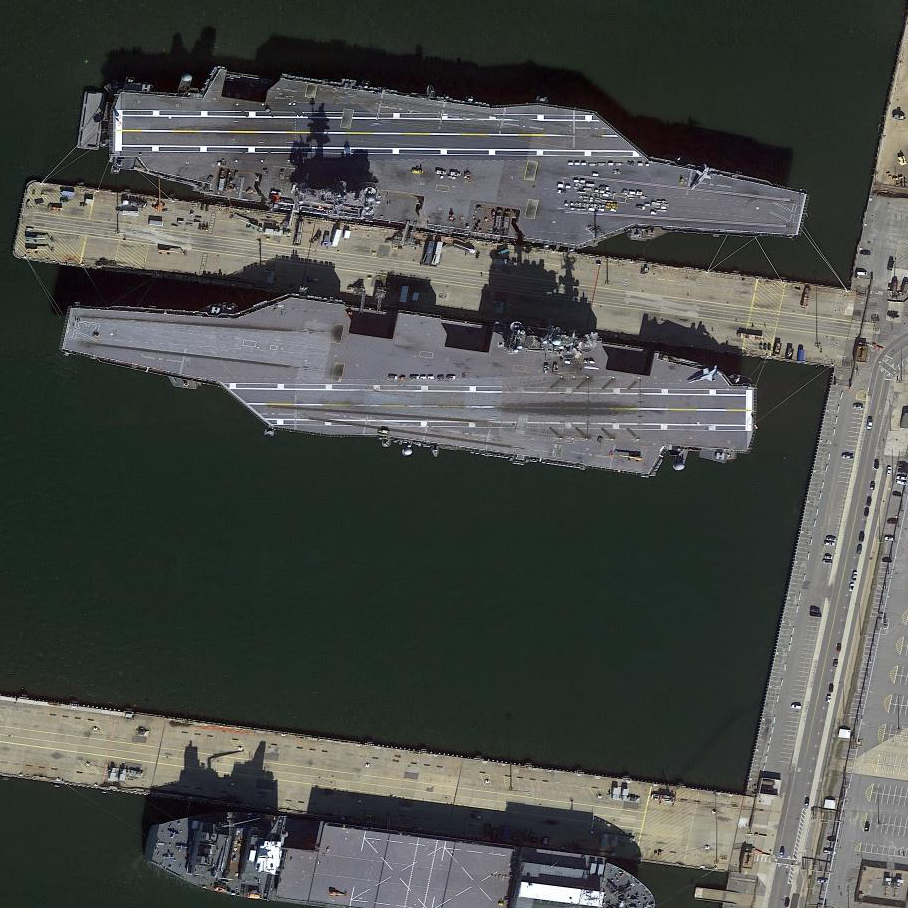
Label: Nimitz-class_aircraft_carrier